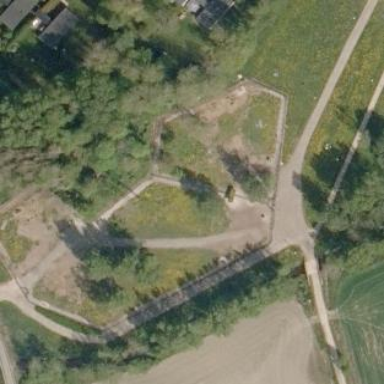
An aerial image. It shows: Dog park enclosed by chain-link fence.